Question: I'm looking to add functionality to my Mac OSX app to display a graphic like the one in the attached link (that Mac OSX displays for remaining space available on your hard drive) when a series of variables are passed values.

For example, if I had 5 variables, A to E with the following values/percentages (A=50, B=20, C=15, D=10, E=5), I would like to learn how to display those values graphically in this format where the size of the color bar is proportional to the value, and a legend is also displayed.
Any sample code that anyone could provide would be greatly appreciated.
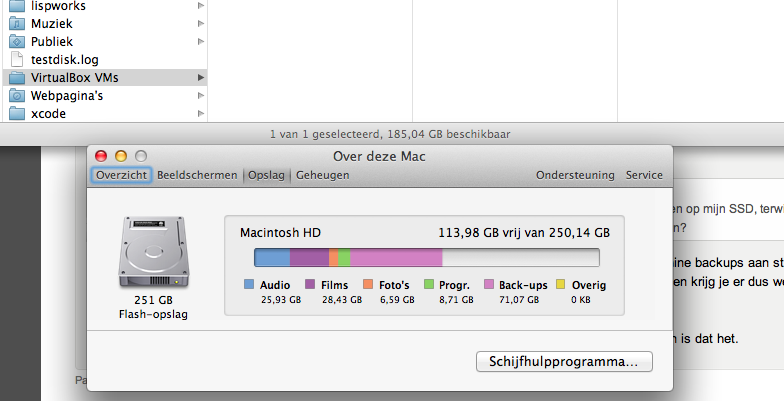
Answer: SOLVED: In the end I decided to learn how to use quartz to do some drawing. It has been very rewarding as I've achieved the desired result of proportionally scaled bars that alter size as the input variables change. It's very customisable too.
To anyone else that would like to learn how to do this, I'd highly recommend this <URL>.